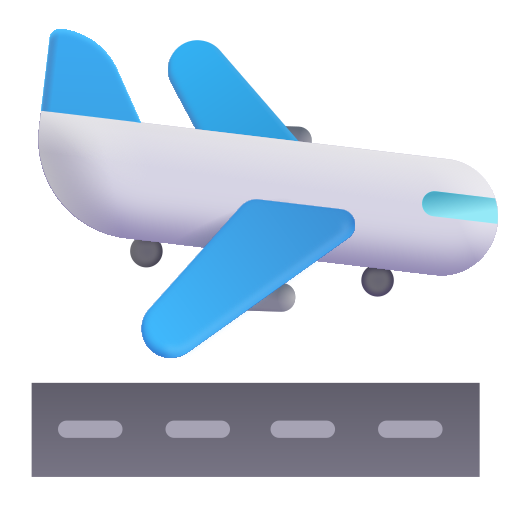
airplane arrival color